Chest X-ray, PA view. Patient: 54 years old, sex F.
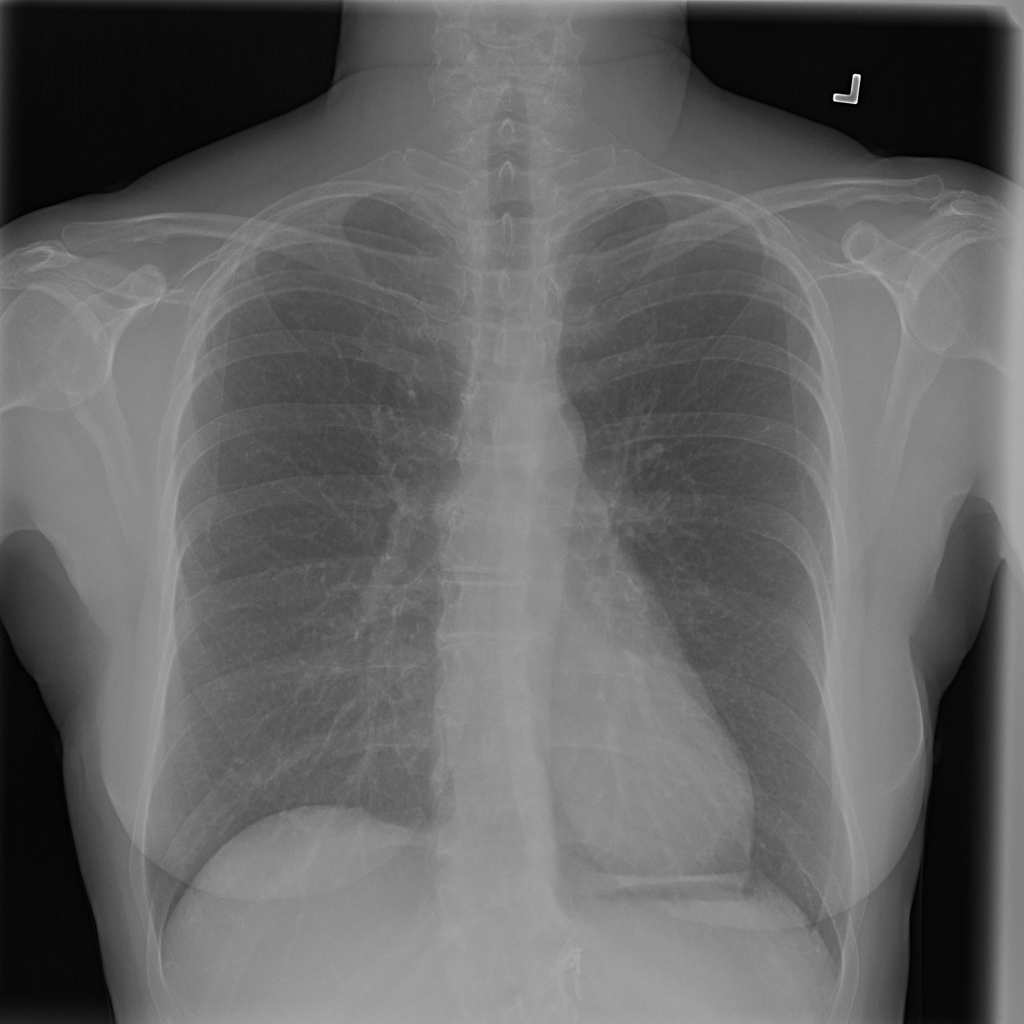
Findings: No Finding